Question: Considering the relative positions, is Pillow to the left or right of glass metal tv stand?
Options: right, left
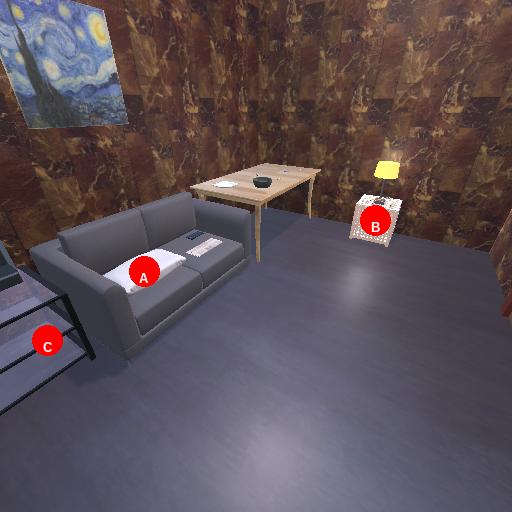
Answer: right